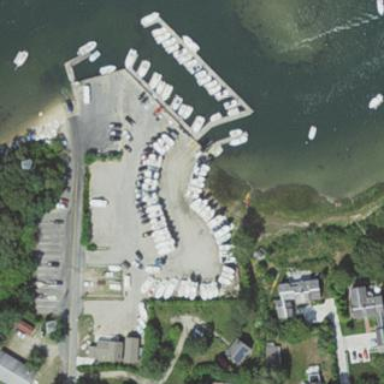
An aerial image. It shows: Boatyard along the waterway.